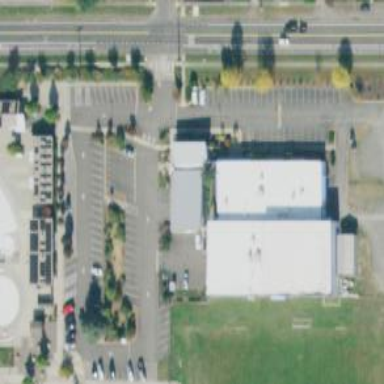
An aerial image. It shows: Parking space.